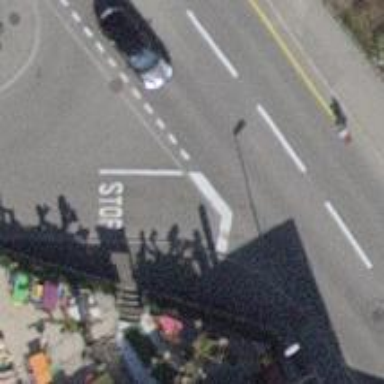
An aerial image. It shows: Stop road.